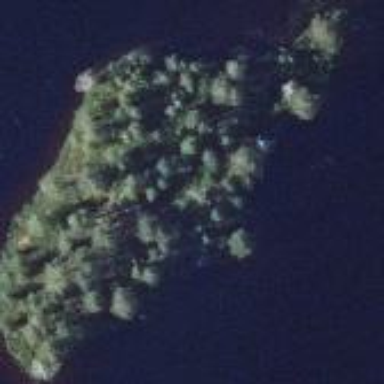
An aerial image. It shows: Islet.